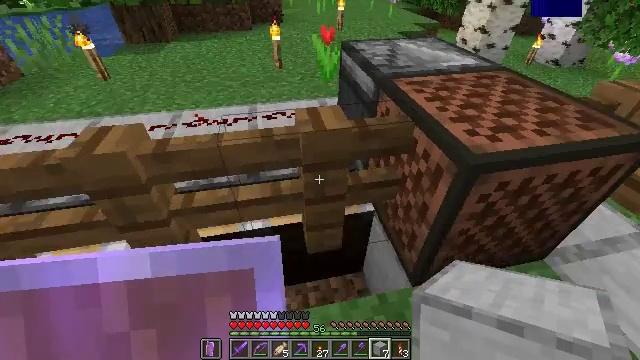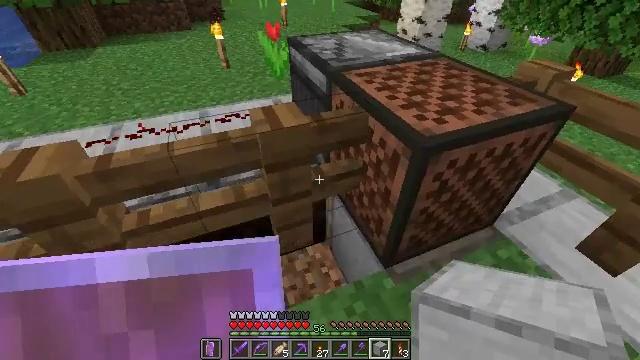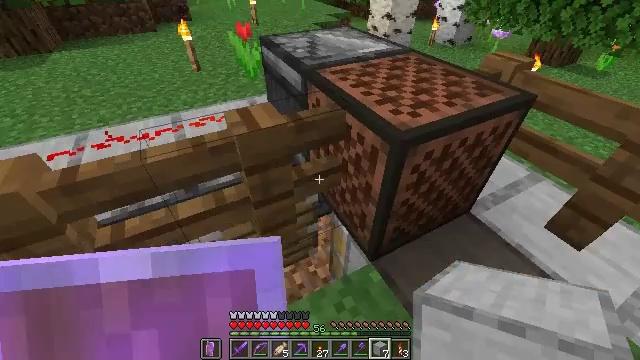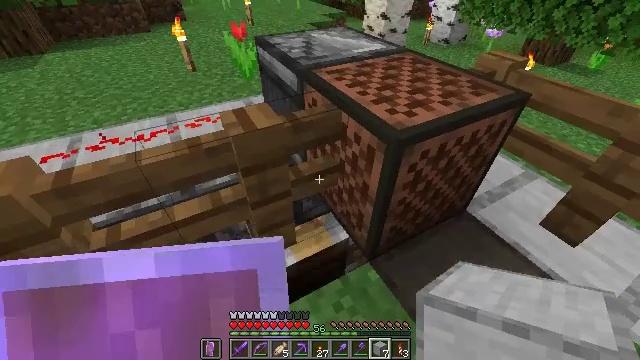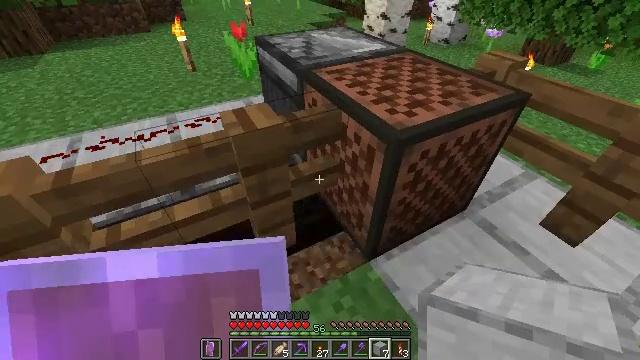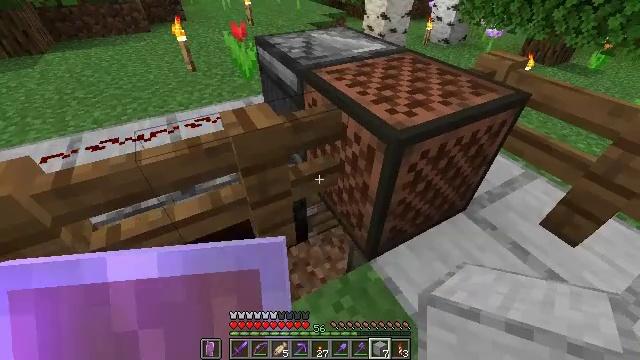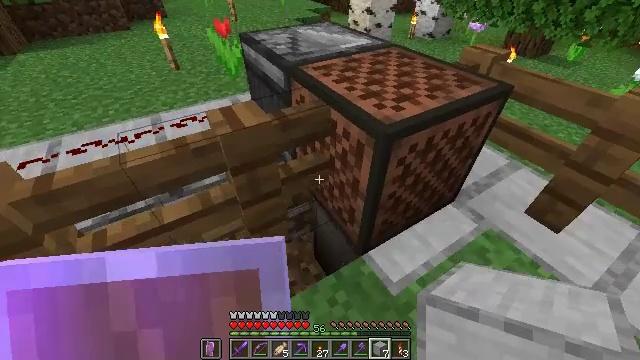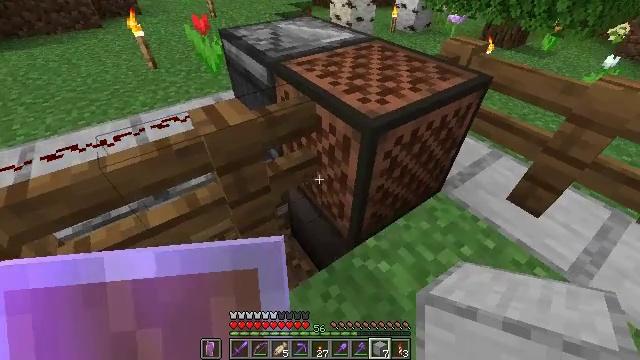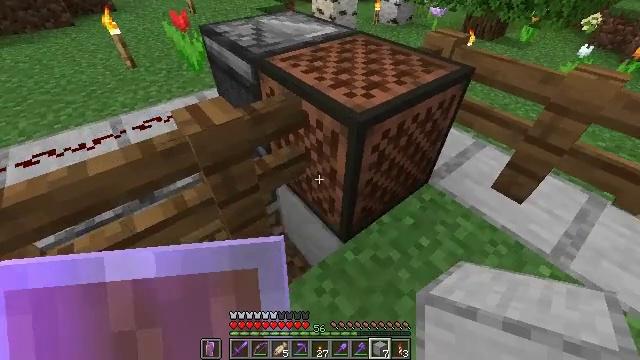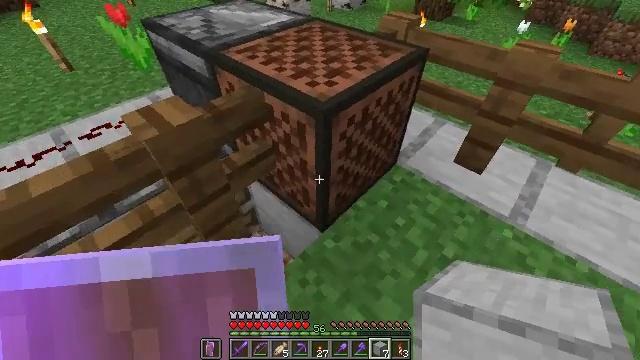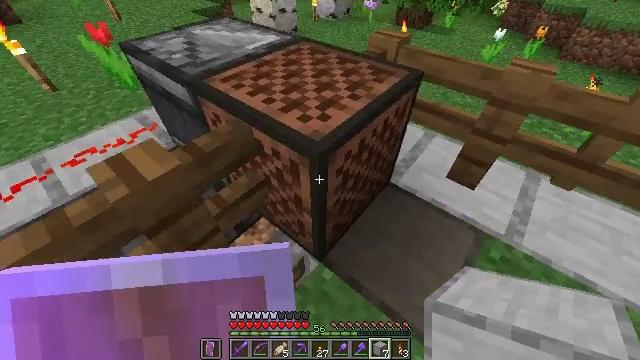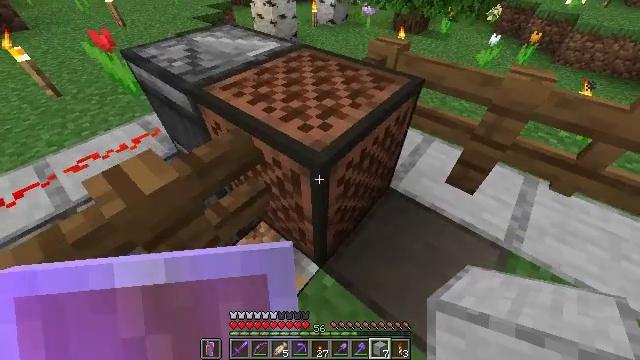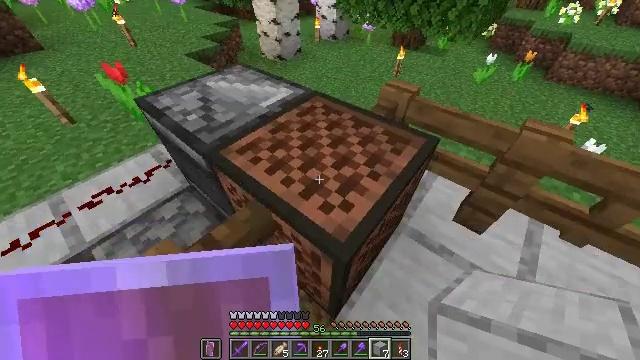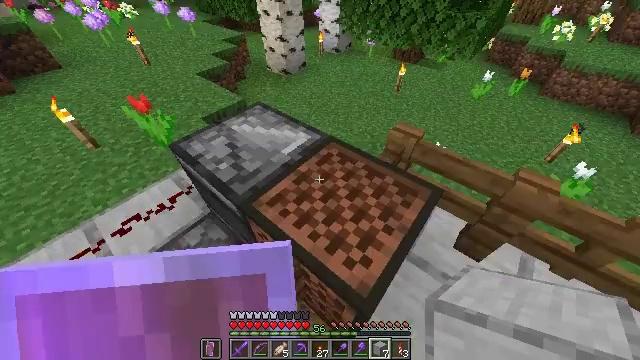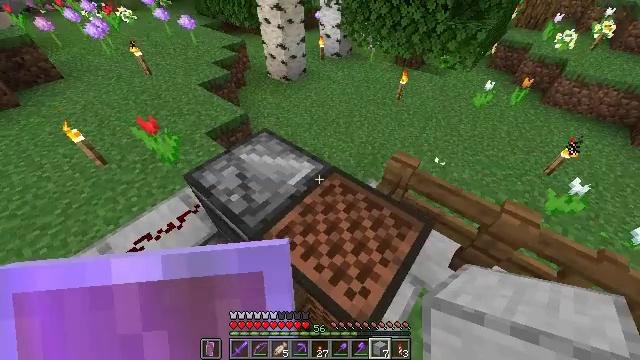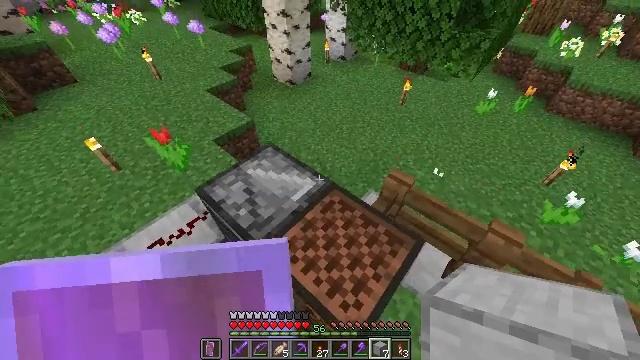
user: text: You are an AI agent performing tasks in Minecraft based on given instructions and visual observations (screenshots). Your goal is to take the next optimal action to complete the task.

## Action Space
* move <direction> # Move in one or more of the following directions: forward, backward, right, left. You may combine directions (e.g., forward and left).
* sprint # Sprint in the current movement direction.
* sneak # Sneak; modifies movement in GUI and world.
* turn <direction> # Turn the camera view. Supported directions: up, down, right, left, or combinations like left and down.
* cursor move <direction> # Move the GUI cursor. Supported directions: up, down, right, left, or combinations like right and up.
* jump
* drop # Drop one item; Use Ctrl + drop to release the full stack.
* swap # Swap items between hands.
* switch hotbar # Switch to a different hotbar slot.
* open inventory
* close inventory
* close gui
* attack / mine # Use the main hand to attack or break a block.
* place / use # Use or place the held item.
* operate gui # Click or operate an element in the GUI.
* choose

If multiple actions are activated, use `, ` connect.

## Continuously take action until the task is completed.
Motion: motion action
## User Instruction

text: Remove redstone wire from your setup.
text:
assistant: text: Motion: turn right
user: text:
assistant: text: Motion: turn right
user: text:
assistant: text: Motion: no_op
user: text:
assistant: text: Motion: no_op
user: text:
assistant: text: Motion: no_op
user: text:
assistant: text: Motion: turn right
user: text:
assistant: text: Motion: turn right
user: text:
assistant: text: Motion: sprint, turn right
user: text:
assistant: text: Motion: move forward, sprint, turn right and down
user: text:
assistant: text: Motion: move forward, sprint, turn right
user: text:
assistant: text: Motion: move forward, sprint
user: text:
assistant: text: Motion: move forward, sprint, jump
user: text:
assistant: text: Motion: move forward, sprint, jump
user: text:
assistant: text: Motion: move forward, sprint, jump
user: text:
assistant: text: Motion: move forward, sprint, turn left, jump
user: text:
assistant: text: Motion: move forward, sprint
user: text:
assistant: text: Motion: move forward, sprint, turn left and down
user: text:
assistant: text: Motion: move forward, sprint, turn left and down
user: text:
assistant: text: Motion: move forward, turn left
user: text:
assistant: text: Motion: move forward, turn left and down
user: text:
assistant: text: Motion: move forward, turn left and down
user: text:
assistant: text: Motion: turn left and down
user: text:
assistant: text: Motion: turn left and down
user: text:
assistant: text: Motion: turn left
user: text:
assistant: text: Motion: no_op
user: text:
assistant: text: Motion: no_op
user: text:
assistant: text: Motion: no_op
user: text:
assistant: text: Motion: move forward
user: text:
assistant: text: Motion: move forward, turn right and down
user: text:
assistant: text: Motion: move forward, turn right and down